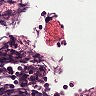
Metastatic tissue present: no